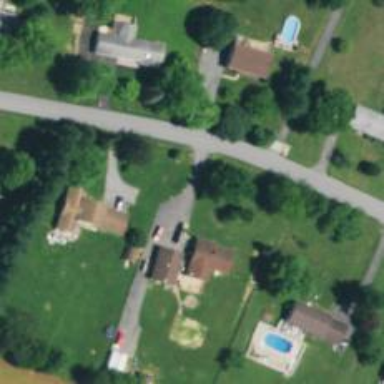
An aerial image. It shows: Driveway.